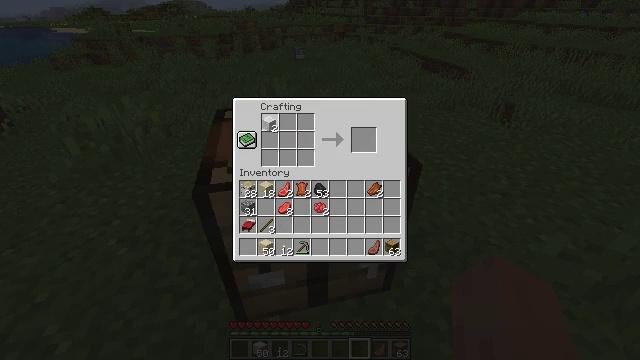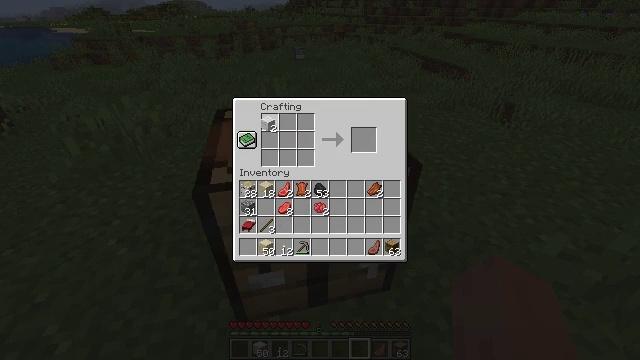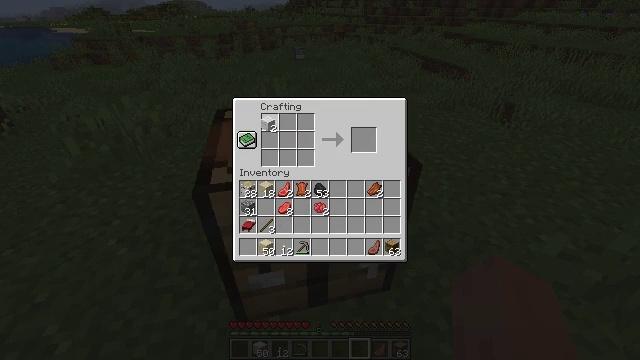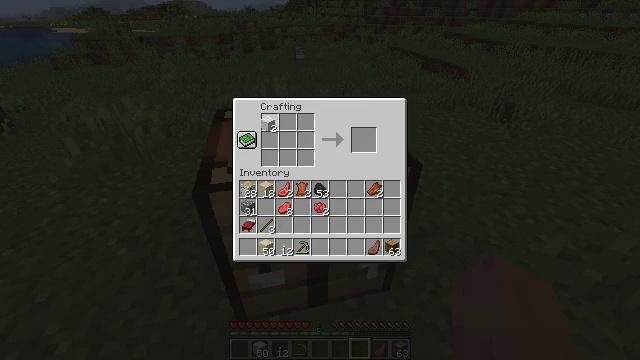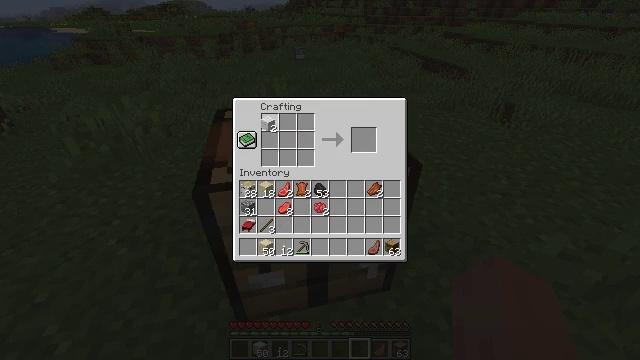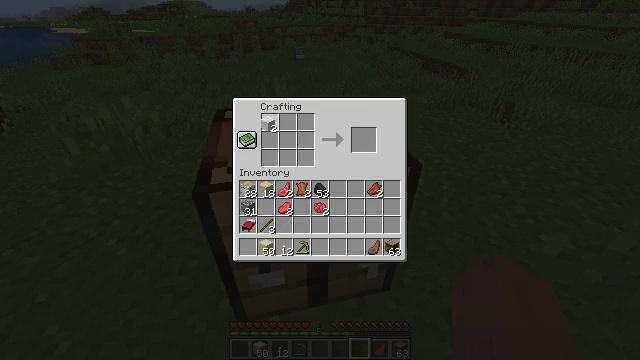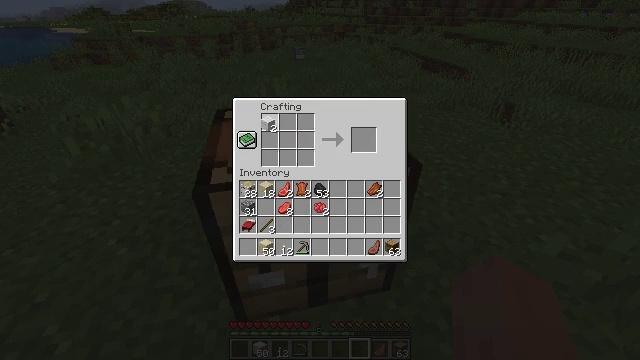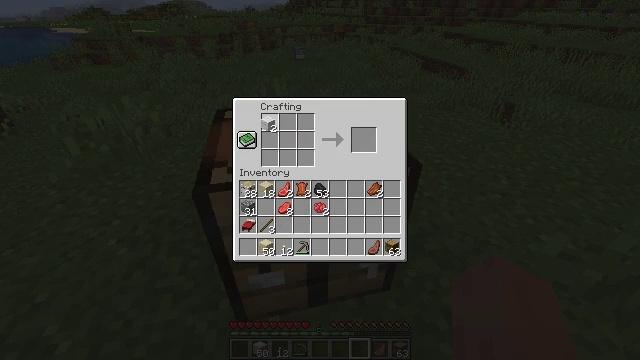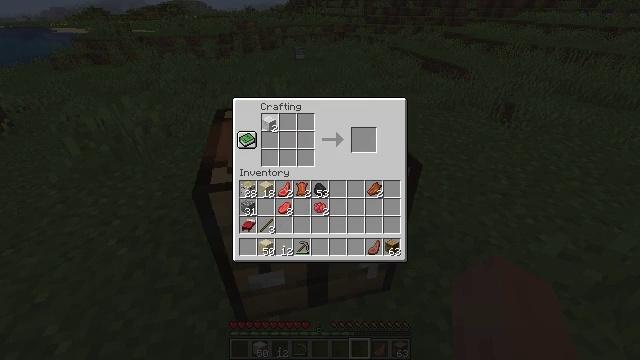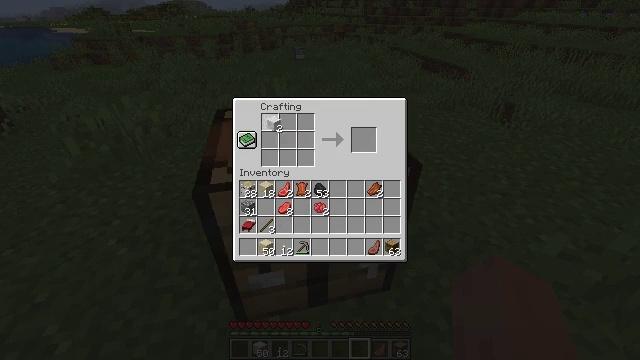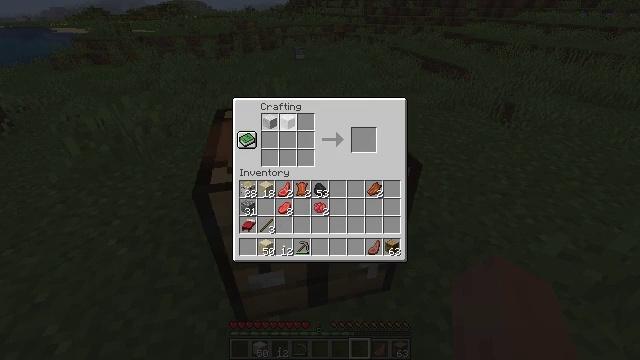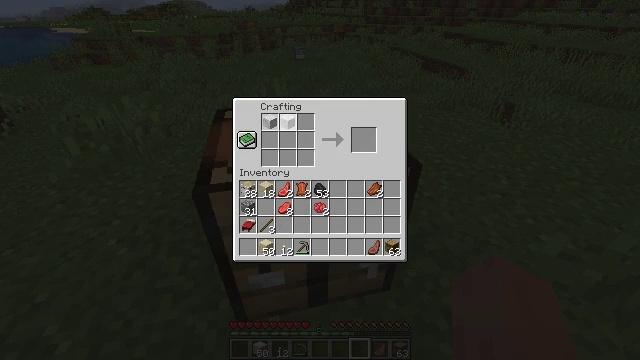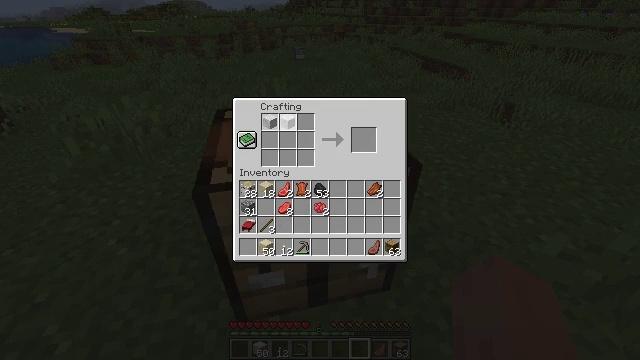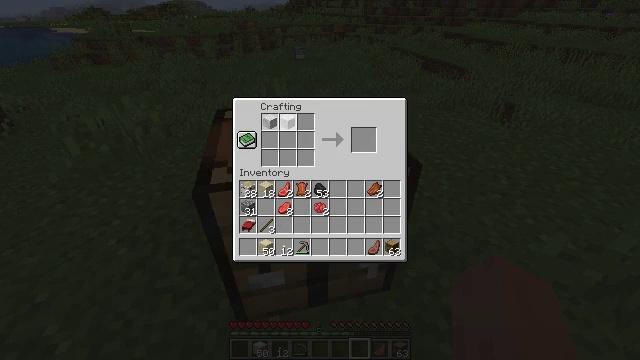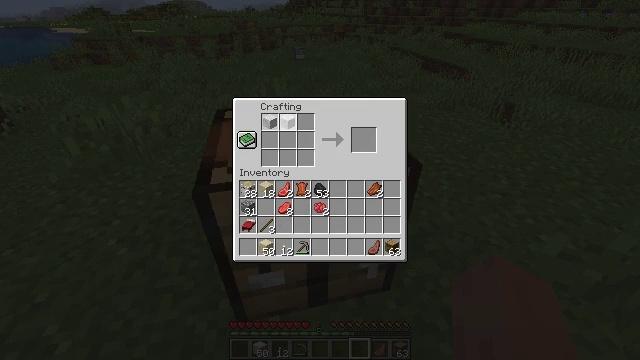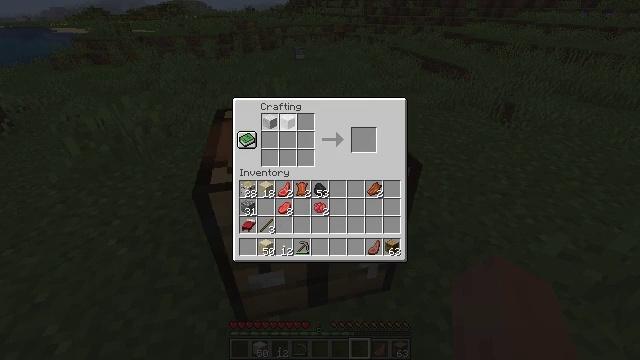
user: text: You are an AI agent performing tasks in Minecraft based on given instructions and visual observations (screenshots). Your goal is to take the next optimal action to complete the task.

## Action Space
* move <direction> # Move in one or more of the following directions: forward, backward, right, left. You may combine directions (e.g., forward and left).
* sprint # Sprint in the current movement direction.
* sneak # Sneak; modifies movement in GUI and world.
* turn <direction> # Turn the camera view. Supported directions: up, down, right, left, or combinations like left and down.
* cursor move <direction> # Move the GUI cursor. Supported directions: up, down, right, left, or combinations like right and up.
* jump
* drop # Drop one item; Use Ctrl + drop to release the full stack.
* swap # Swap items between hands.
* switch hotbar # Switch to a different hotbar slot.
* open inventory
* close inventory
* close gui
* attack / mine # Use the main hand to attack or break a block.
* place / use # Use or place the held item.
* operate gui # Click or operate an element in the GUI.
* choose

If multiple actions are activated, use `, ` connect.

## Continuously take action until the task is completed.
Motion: motion action
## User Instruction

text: Get a white carpet by placing wool in the crafting table.
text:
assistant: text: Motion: no_op
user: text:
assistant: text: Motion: no_op
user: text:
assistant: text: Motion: no_op
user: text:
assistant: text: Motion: no_op
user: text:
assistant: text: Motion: choose
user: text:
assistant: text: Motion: choose
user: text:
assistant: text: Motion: choose
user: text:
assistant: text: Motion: choose
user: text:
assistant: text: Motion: choose
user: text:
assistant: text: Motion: cursor move right, choose
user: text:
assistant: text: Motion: choose
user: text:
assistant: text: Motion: choose
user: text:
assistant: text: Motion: choose
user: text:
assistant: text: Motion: choose
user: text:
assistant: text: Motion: choose
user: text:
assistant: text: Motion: choose
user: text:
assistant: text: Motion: choose
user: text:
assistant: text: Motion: choose
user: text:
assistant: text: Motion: choose
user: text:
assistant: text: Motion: choose
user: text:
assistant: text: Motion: choose
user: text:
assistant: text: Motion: choose
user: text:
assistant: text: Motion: choose
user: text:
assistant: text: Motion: no_op
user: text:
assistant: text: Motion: no_op
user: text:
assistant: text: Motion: no_op
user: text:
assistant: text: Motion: no_op
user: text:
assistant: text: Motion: no_op
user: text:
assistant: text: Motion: cursor move right and down
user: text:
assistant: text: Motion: cursor move down